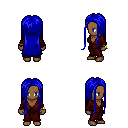
a pixel art fantasy rpg character, female body template, human, dark skin, red robe, red pants, blue extra-long hairstyle, bracelets, four views (front, back, left, right), 2x2 character sprite sheet, small pixel art, hard edges, no anti-aliasing